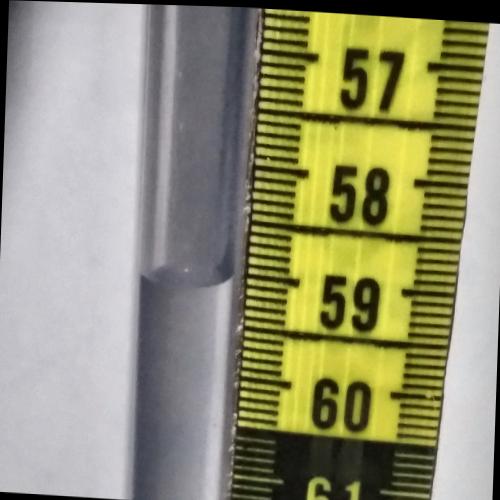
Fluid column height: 59.1 cm